Question: i am willing to export some pdf files from my application using AirPrint in iOS. however when i present the it shows two back icons as < <. I have attached the images and code to get what i am doing. I think the icons are one for my own navigation bar and another of , i tried to hide the barItems but didn't work out. here's the code:
'''
UIPrintInteractionController *printController = [UIPrintInteractionController sharedPrintController];
printController.delegate = self;
NSMutableArray *printingItems = [NSMutableArray array];
if(exportCSV) [printingItems addObject:csvData];
if(exportPDF) [printingItems addObject:pdfData];
UIPrintInfo *printInfo = [UIPrintInfo printInfo];
printInfo.outputType = UIPrintInfoOutputGeneral;
printInfo.jobName = @"MyHealth Export";
printInfo.duplex = UIPrintInfoDuplexLongEdge;
printController.printInfo = printInfo;
printController.showsPageRange = YES;
printController.printingItems = printingItems;
dispatch_async(dispatch_get_main_queue(), ^{
[printController presentAnimated:YES completionHandler:^(UIPrintInteractionController *printInteractionController, BOOL completed, NSError *error) { //code}
'''
Image:

Any help is appreciated.. Thanks in advance :)
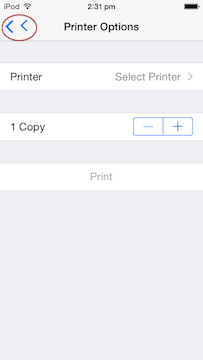
Answer: Are you sure its two buttons and not one? It looks like you or something else may have set the title of the controller underneath or its Back button label to @"<". Normally it would show the larger < symbol followed by either the title of the controller below or "Back" if the title was too large. Somehow that seems to be set to "<" from what I can see.
Is there anywhere where you change the title of the navigationItem? Perhaps in the attribute inspector for the navigation item which lets you put in a Back button label?